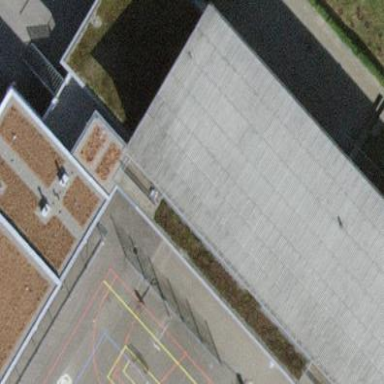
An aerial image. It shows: School building.